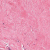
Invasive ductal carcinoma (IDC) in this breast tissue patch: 0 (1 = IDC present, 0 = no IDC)